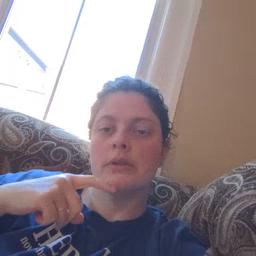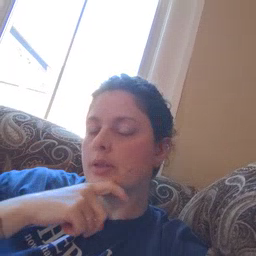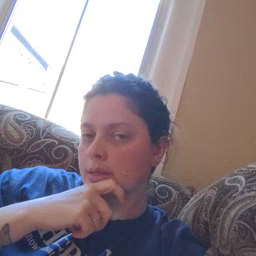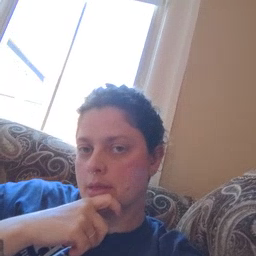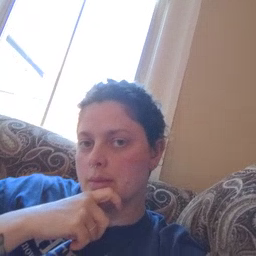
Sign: cereal